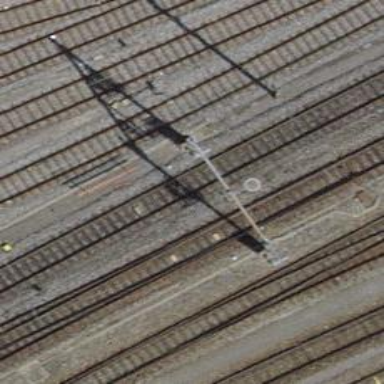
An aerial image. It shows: Railway signal.